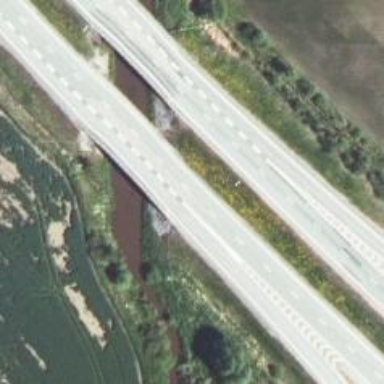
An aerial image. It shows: Motorway junction.